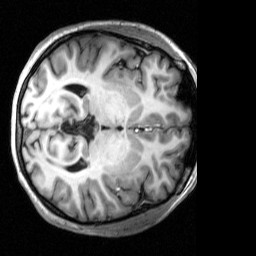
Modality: T1w
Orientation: axial
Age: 31
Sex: female
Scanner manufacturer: siemens
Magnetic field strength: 3 T
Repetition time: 2.53 s
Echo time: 0.00277 s